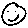
Label: smiley face